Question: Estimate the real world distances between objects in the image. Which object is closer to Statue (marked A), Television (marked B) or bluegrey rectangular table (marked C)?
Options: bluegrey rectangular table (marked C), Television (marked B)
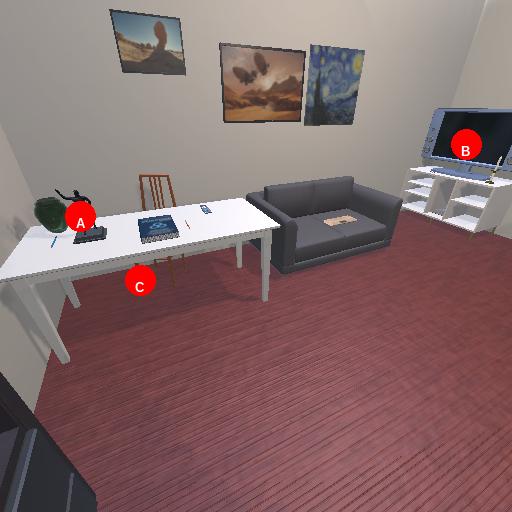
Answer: bluegrey rectangular table (marked C)